Question: Here is my page. I need to insert whole code here.
'''
<!DOCTYPE html PUBLIC "-//W3C//DTD XHTML 1.0 Transitional//EN" "http://www.w3.org/TR/xhtml1/DTD/xhtml1-transitional.dtd">
<html xmlns="http://www.w3.org/1999/xhtml">
<head>
<meta http-equiv="Content-Type" content="text/html; charset=utf-8" />
<title>Untitled Document</title>
<script src="js/jquery.js" type="text/javascript"></script>
<script type="text/javascript">
$(document).ready(function(){
$('#tabs ul li:first a').addClass("active");
$('#forms').find('form').hide().fadeIn(1500);
$("#tabs ul li").click(function() {
$("#tabs ul li").removeClass("active");
$(this).addClass("active");
$("#forms form").hide();
var activeTab = $(this).find("a").attr("href");
$(activeTab).fadeIn();
return false;
});
});
</script>
<style type="text/css">
* { margin:0; padding:0; }
body { background:#27476B; }
.clear { clear:both; }
#wrapper { width:510px; height:331px; overflow:hidden; padding:10px; }
#tabs ul { padding-left:15px; list-style:none; }
#tabs ul li { display:block; float:left; text-align:center; }
#tabs ul li a { padding:3px 20px 2px 20px; color:#fff; text-decoration:none; border-top:1px solid #ccc; border-left:1px solid #ccc; border-right:1px solid #ccc; }
#tabs ul li a:hover { background:#AEBAC1; }
#tabs ul li a.active, #tabs ul li.active a:hover { background:#AEBAC1; color:#333; }
#forms form { background:#AEBAC1; border:2px solid #333; padding-left:5px; }
.twocol { display:block; float:left; width:250px; margin-bottom:10px; }
.twocol label { margin-top:.33em; display:block; width:240px;}
.twocol select, .twocol input[type="text"] { background:#456A87; color:#fff; display:block; width:240px; font-size:16px; }
.twocol span { padding:0 8px 0 5px; }
.search { width:500px; text-align:center; margin-bottom:5px; }
</style>
</head>
<body>
<div id="wrapper">
<div id="tabs">
<ul>
<li><a href="#properties">Properties</a></li>
<li><a href="#developments">Developments</a></li>
<li><a href="#agents">Agents</a></li>
</ul>
</div>
<div class="clear"></div>
<div id="forms">
<!--
Search Form for Properties
-->
<form id="properties" name="properties" method="post" action="">
<div class="twocol">
<label for="city">City:</label>
<select name="city" size="1">
<option>-</option><option>asdfadf</option><option>-</option>
</select>
<label for="bedrooms">Bedroom:</label>
<select name="bedrooms" size="1">
<option>-</option>
</select>
<label for="minprice">Minimum Price:</label>
<select name="minprice" size="1">
<option>-</option>
</select>
<label for="minarea">Minimum Area:</label>
<select name="minarea" size="1">
<option>-</option>
</select>
<label for="propertytype">Property Type:</label>
<select name="propertytype" size="1">
<option>-</option>
</select>
</div>
<div class="twocol">
<label for="location">Location:</label>
<select name="location" size="1">
<option>-</option>
</select>
<label for="addedwithin">Added Within:</label>
<select name="addedwithin" size="1">
<option>-</option>
</select>
<label for="maxprice">Maximum Price:</label>
<select name="maxprice" size="1">
<option>-</option>
</select>
<label for="maxarea">Maximum Area:</label>
<select name="maxarea" size="1">
<option>-</option>
</select>
<label for="searchfor">Search For:</label>
<input name="searchfor" type="radio" value="sale" /><span>Sale</span>
<input name="searchfor" type="radio" value="purchase" /><span>Purchase</span>
<input name="searchfor" type="radio" value="rental" /><span>Rental</span>
</div>
<hr class="clear" /><br />
<div class="search">
<input type="submit" value="Search" />
</div>
</form>
<!--
Search Form for Developments
-->
<form id="developments" name="developments" method="post" action="">
<div class="twocol">
<label for="city">City:</label>
<select name="city" size="1">
<option>-</option><option>asdfadf</option><option>-</option>
</select>
</div>
<div class="twocol">
<label for="developmentname">Development name:</label>
<input type="text" name="developementname" />
</div>
<hr class="clear" /><br />
<div class="search">
<input type="submit" value="Search" />
</div>
</form>
</div>
</div>
</body>
</html>
'''
Here is the perfect view (on Firefox)

Following problems are identified by me, Please let me know if there are some others too.
1. IE8 and Chrome are showing some extra height (which is displaying a little part of 2nd form)
2. IE6 not showing the width specified in CSS.
3. In IE6, initially tabs div is touching with the forms div. But on mouse over it adds some extra spacing.
How can it be solved.
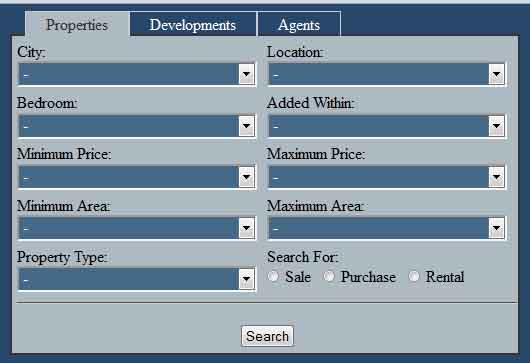
Answer: I am not sure what you mean by points 1 & 2, but 3 I got it fixed. I might have fixed 1 & 2(not sure).
Let me know how this works for you.
<URL>